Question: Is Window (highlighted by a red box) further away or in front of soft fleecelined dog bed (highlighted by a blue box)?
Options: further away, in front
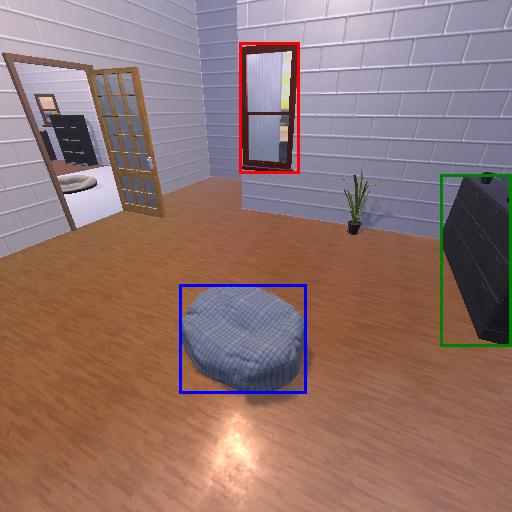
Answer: further away